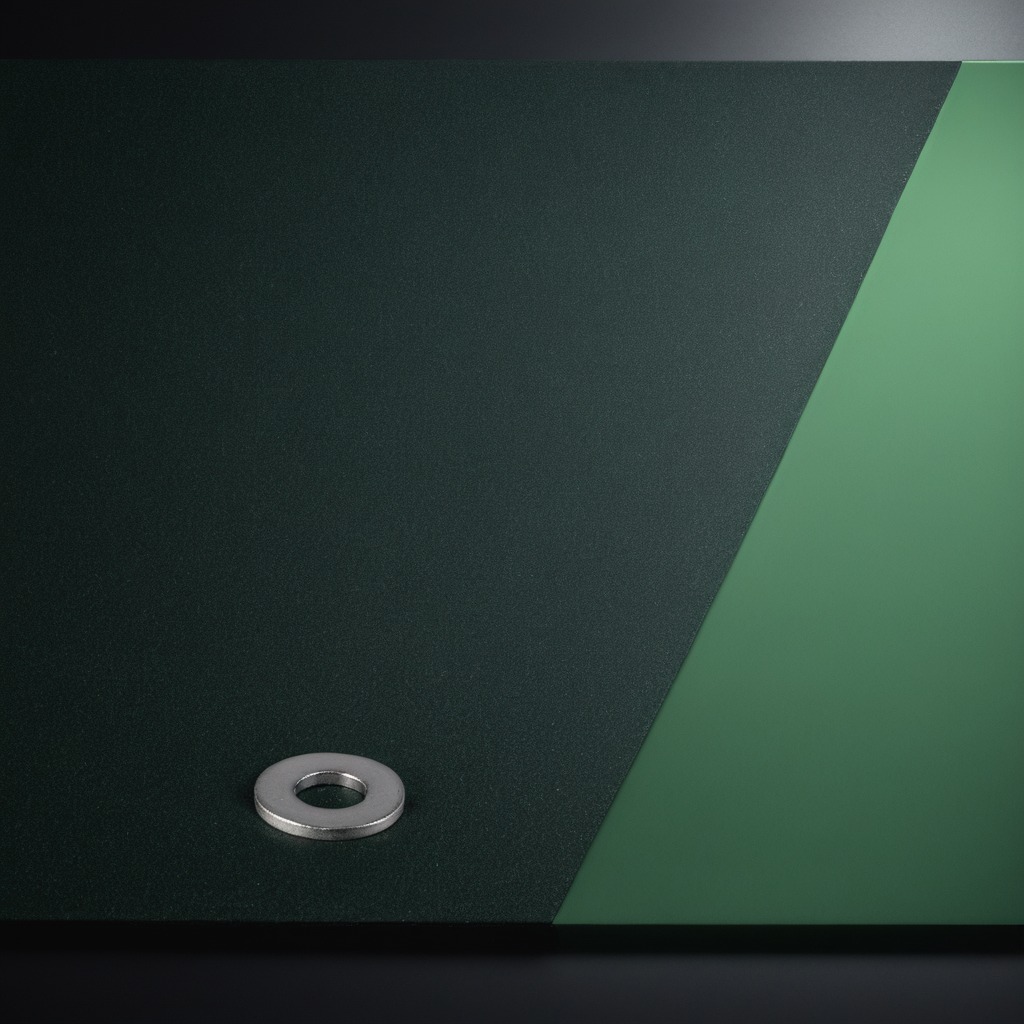
A flat metal washer lying on the clean granite tabletop